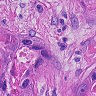
Metastatic tissue present: yes